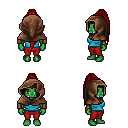
a pixel art fantasy rpg character, female body template, orc, green skin, teal pirate shirt, red pants, red extra-long topknot hairstyle, cloth hood, leather bracers, four views (front, back, left, right), 2x2 character sprite sheet, small pixel art, hard edges, no anti-aliasing